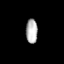
Tissue: prostate
Cell type: T cells
Senescence score: 0.8188
Nuclear area (px): 276
Mean DAPI intensity: 181.127